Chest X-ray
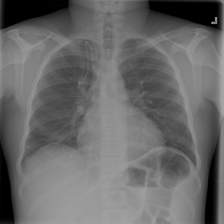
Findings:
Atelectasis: positive
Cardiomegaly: negative
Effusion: negative
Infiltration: positive
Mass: negative
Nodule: negative
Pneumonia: negative
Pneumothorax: negative
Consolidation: negative
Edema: negative
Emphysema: negative
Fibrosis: negative
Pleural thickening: negative
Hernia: negative